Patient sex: M
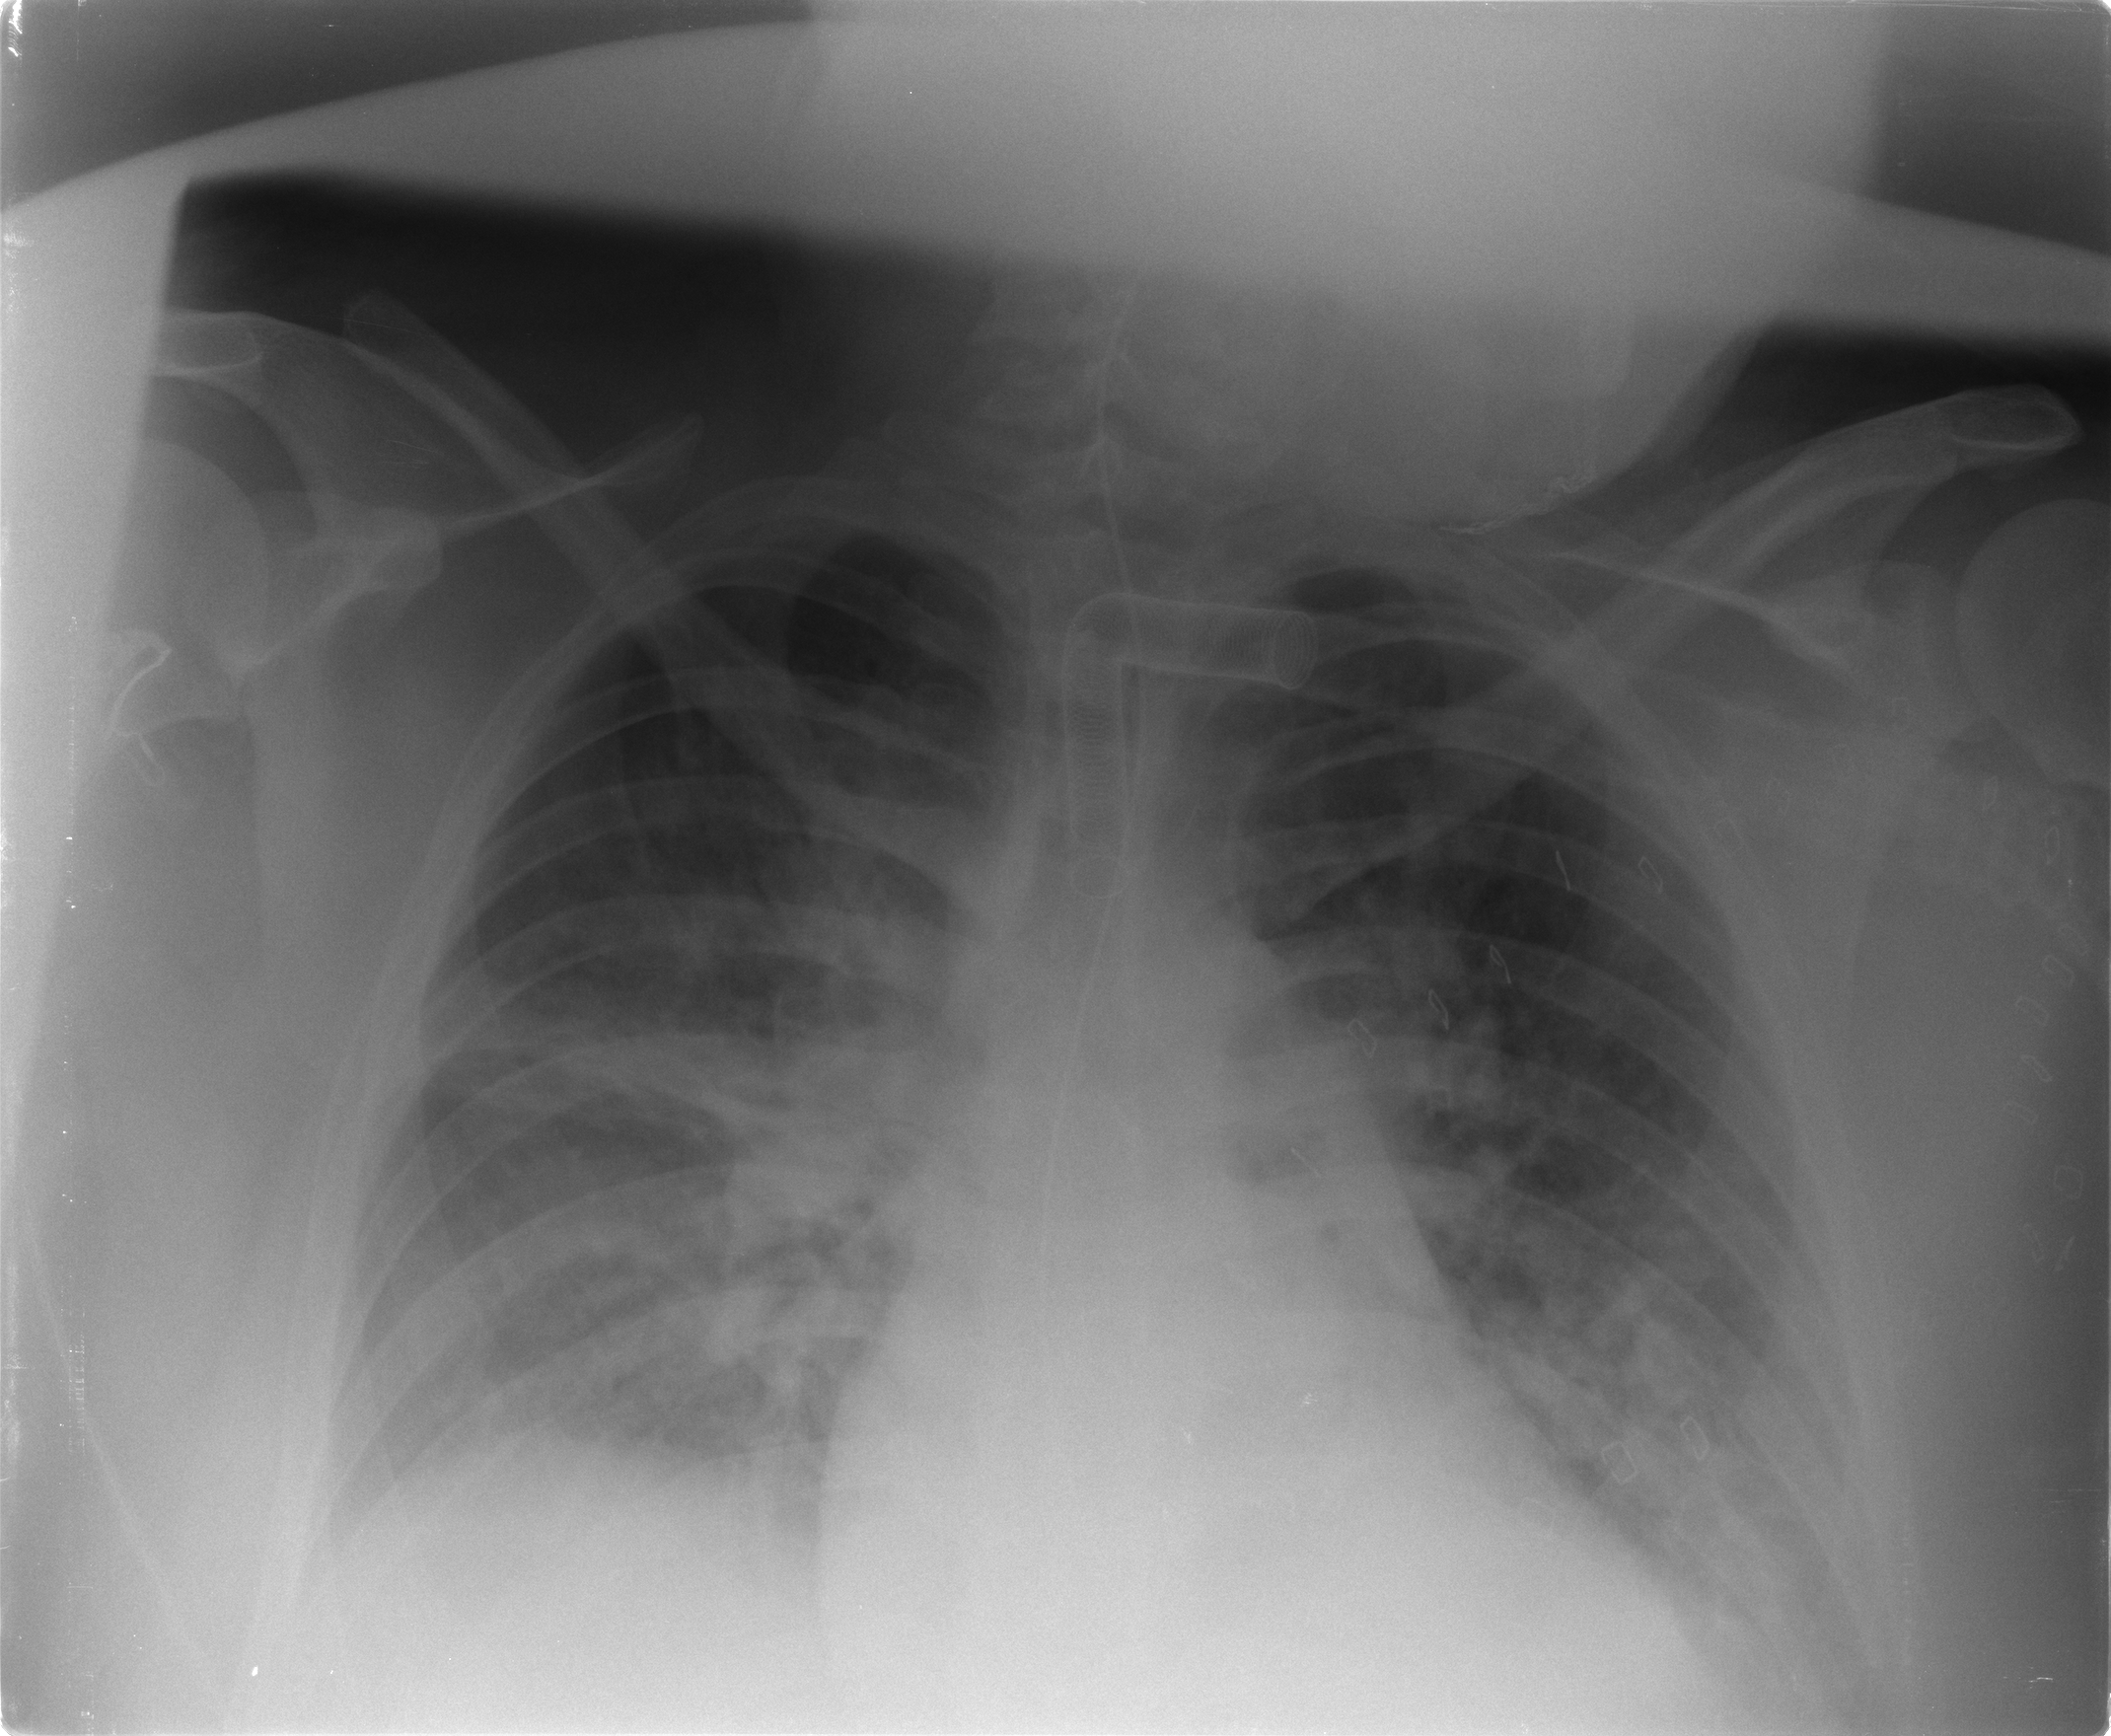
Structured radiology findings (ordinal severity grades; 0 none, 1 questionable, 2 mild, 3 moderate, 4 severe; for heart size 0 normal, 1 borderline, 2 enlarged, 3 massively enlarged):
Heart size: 1
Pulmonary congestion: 1
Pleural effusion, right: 2
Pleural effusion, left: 2
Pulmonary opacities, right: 2
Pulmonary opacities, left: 2
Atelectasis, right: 2
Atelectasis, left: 2